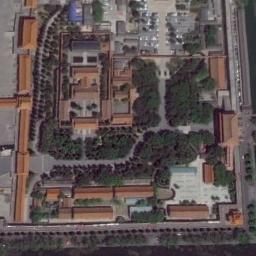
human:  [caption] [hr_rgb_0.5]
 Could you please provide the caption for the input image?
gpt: The palace is surrounded by buildings and trees .

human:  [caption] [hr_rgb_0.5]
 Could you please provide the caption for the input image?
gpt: There are many trees near the palace .

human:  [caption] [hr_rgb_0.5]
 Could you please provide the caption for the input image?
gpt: The brown palace has some palaces of different sizes and lots of trees .

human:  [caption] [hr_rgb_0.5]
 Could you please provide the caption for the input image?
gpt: One side of the palace is the port, And the other side is the lawn .

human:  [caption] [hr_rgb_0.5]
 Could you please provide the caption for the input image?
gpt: There are some green trees and brown buildings at the palace .